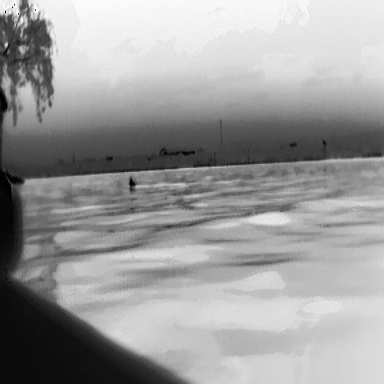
There is a warship in the infrared image.